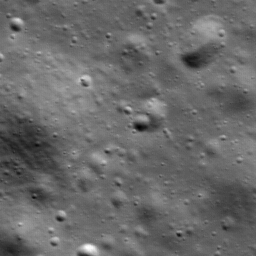
Host type: hard_negative
Lunar coordinates: latitude 49.417, longitude -138.066